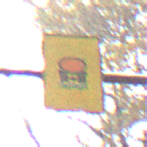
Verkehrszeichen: FahrzeugeMitWassergefaehrdenderLadungOhnePfeilsymbol
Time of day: MorningAfternoon
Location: Outdoor (Nature)
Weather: Overcast
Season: Autumn
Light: Natural